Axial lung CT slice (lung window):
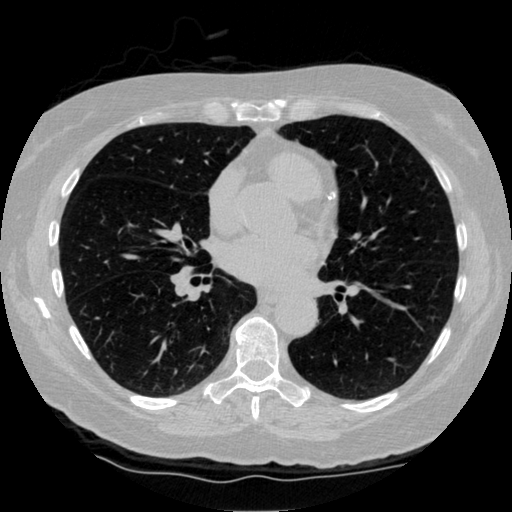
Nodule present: no